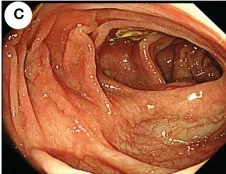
Endoscopic features of the patient before surgery. , but there were no obvious abnormalities in the ascending colon.
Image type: endoscopy (gi_endoscopy)